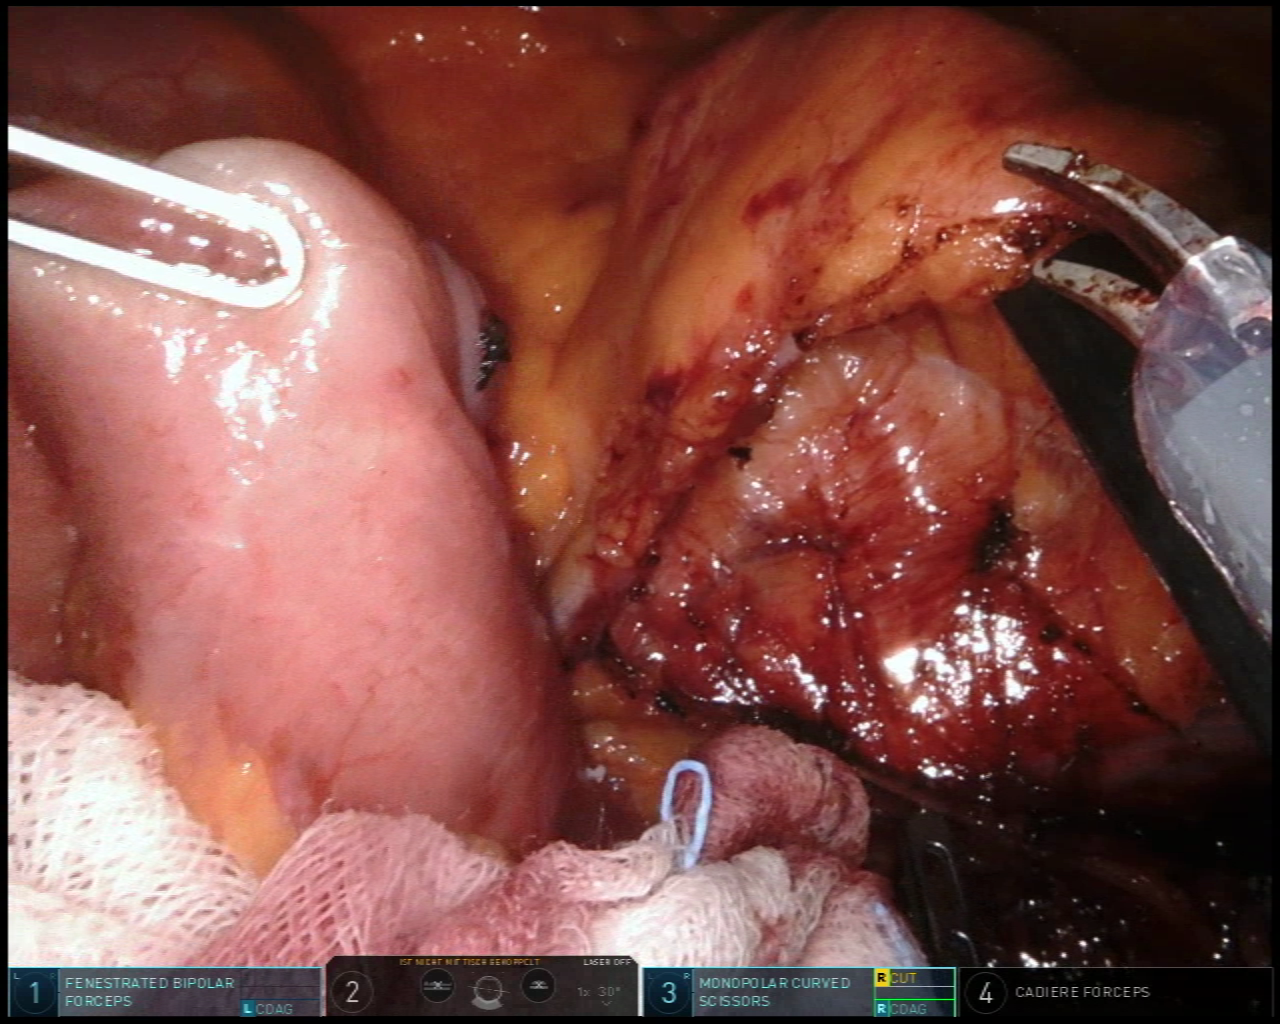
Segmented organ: intestinal_veins
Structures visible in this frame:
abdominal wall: no
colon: no
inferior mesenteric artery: no
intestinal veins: yes
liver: no
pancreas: no
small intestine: yes
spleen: no
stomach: no
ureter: no
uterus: no
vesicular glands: no